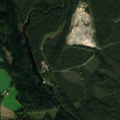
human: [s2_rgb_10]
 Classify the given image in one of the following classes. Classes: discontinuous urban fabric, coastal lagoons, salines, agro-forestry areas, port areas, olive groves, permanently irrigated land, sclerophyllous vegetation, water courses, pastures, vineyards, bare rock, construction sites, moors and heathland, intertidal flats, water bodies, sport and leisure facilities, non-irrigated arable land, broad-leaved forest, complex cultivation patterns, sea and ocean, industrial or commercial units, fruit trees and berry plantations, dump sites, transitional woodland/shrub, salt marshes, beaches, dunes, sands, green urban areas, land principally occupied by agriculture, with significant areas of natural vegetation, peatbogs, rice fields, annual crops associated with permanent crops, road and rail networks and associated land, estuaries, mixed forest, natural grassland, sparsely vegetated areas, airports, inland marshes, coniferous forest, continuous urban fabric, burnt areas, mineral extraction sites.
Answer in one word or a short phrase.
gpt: coniferous forest, mixed forest